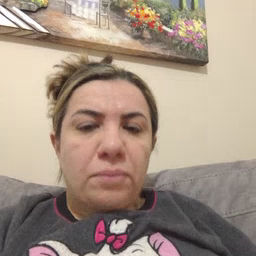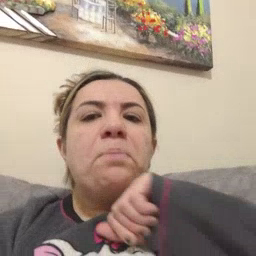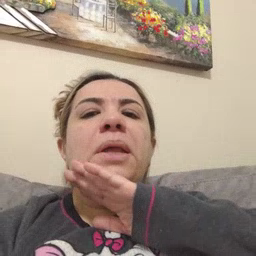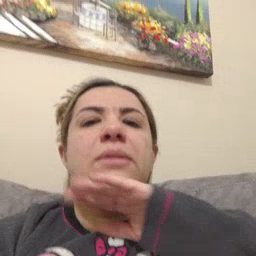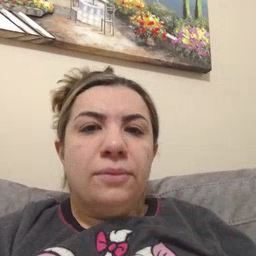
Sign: pig